Question: So I've this image :

What I trying to do if to leave 'H37Rv' only in the purple bar.
My code is the following:
'''
rects = ax.bar(ind, num, width, color=colors)
for rect in rects:
height = int(rect.get_height())
if height < 5:
yloc = height + 2
clr = '#182866'
else:
yloc = height / 2.0
clr = '#182866'
p = 'H37Rv'
xloc = rect.get_x() + (rect.get_width() / 2.0)
ax.text(xloc, yloc, p, horizontalalignment='center', verticalalignment='center', color=clr, weight='bold')
'''
I also tried this:
'''
for rect in rects:
if color == purple:
height = int(rect.get_height())
if height < 5:
yloc = height + 2
clr = '#182866'
'''
but I get an error saying color is not defined.
Anyone has any idea how to solve this?
Thanks a lot!
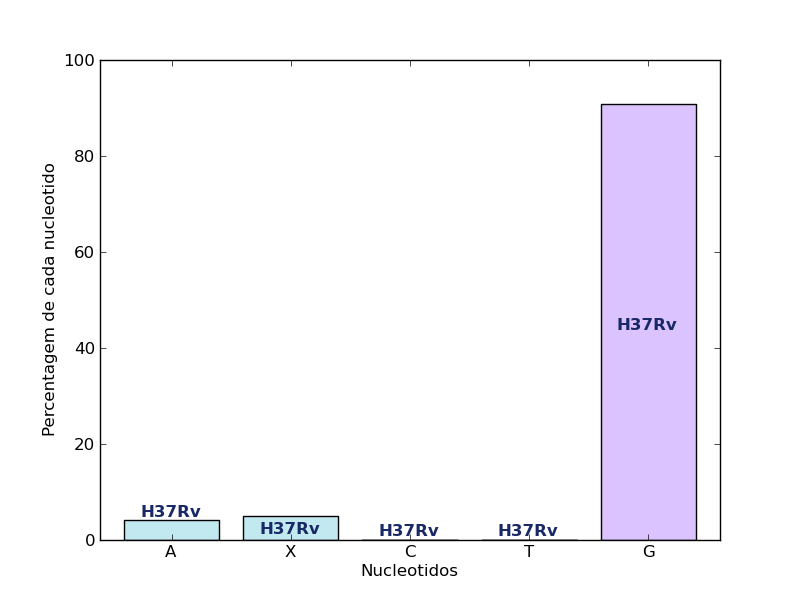
Answer: If you move the last three lines of your first example in one indent level, so they are part of the "else" clause that sets the colour to purple, that should do it.
[Edit: Sorry, I misread slightly. That would also leave the text in the 2nd bar. There's no way to get the colour of a rectangle as far as I know, but you could do:
'''
rects = ax.bar(ind, num, width, color=colors)
rect = rects[-1]
height = int(rect.get_height())
if height < 5:
yloc = height + 2
else:
yloc = height / 2.0
clr = '#182866'
p = 'H37Rv'
xloc = rect.get_x() + (rect.get_width() / 2.0)
ax.text(xloc, yloc, p, horizontalalignment='center', verticalalignment='center', color=clr, weight='bold')
'''
That would set the text in the last bar only.
If it could be any bar that might be purple, not necessarily the last one, well, you've got the list of colours you initialised the rectangles with, so:
'''
rects = ax.bar(ind, num, width, color=colors)
for i in range(len(colors):
if colors[i] == purple: # or however you specified "purple" in your colors list
labelled_rects.append(i)
for i in labelled_rects:
rect = rects[i]
height = int(rect.get_height())
if height < 5:
yloc = height + 2
else:
yloc = height / 2.0
clr = '#182866'
p = 'H37Rv'
xloc = rect.get_x() + (rect.get_width() / 2.0)
ax.text(xloc, yloc, p, horizontalalignment='center', verticalalignment='center', color=clr, weight='bold')
'''